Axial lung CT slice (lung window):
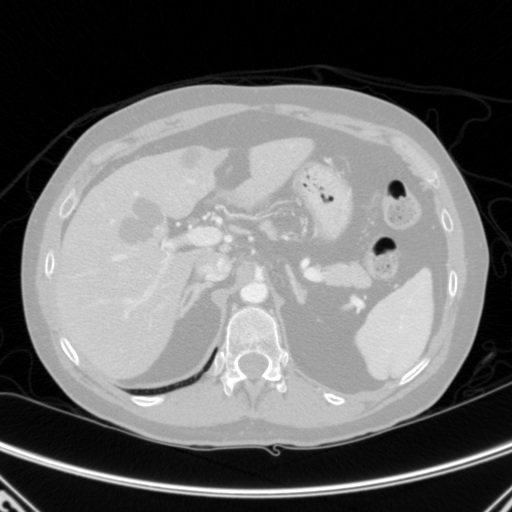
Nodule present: no